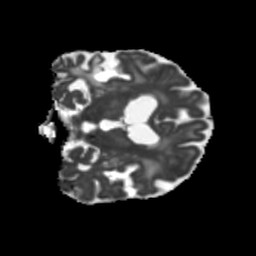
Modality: MD
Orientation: coronal
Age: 66
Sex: female
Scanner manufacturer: siemens
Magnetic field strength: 3 T
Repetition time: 5.25 s
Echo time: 0.08 s